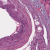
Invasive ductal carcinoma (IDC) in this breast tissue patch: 0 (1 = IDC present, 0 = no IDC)